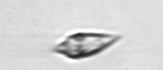
Label: Oxytoxum